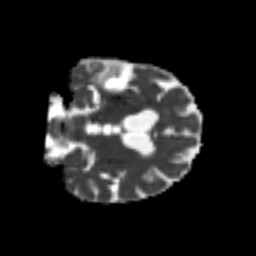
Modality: MD
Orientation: coronal
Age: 75
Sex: female
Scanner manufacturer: siemens
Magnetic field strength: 3 T
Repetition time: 4.987 s
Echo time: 0.0792 s